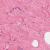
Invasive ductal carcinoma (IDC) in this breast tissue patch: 0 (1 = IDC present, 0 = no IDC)